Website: walmart
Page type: billing-address
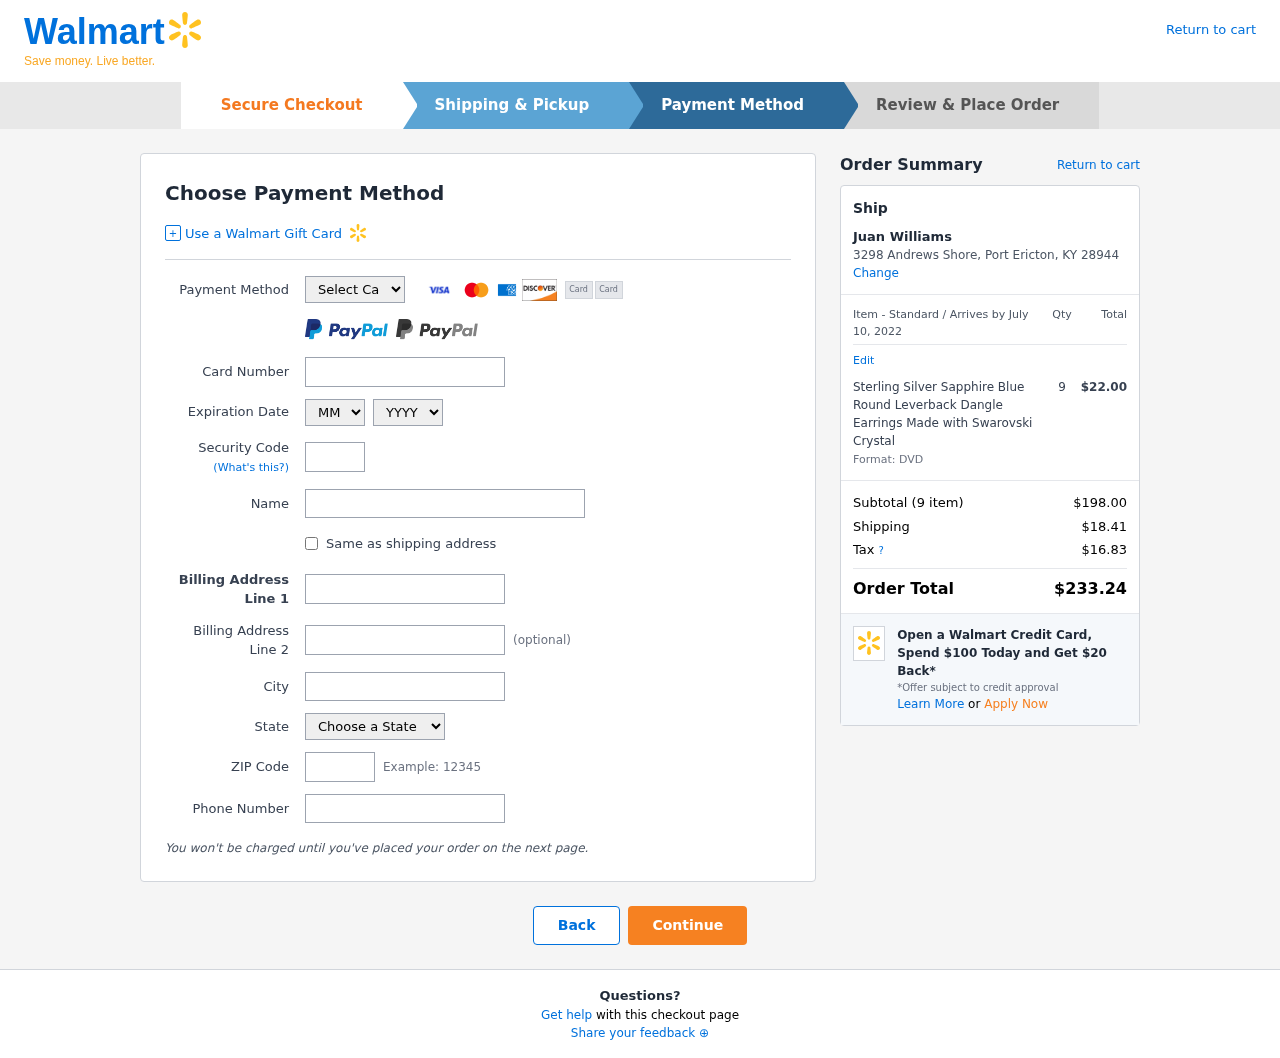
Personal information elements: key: PII_CARD_CVV
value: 4154
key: PII_CARD_EXPIRY_MONTH
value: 05
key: PII_CARD_EXPIRY_YEAR
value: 28
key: PII_CARD_NUMBER
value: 3787 6265 2622 290
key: PII_CARD_TYPE
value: American Express
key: PII_CITY
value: Port Ericton
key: PII_CITY_STATE_ZIP
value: Port Ericton, KY 28944
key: PII_FULLNAME
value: Juan Williams
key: PII_PHONE
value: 3054284330
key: PII_POSTCODE
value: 28944
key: PII_STATE
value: Kentucky
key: PII_STREET
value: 3298 Andrews Shore
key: PII_FULLNAME2
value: Juan Williams
Product elements: key: PRODUCT1_NAME
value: Sterling Silver Sapphire Blue Round Leverback Dangle Earrings Made with Swarovski Crystal
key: PRODUCT1_PRICE
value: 22
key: PRODUCT1_QUANTITY
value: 9
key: PRODUCT1_DESC
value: Format: DVD
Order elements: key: ORDER_DELIVERY_DATE
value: July 10, 2022
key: ORDER_NUM_ITEMS
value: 9
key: ORDER_SUBTOTAL
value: $198.00
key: ORDER_SHIPPING_COST
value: $18.41
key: ORDER_TAX
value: $16.83
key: ORDER_TOTAL
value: $233.24